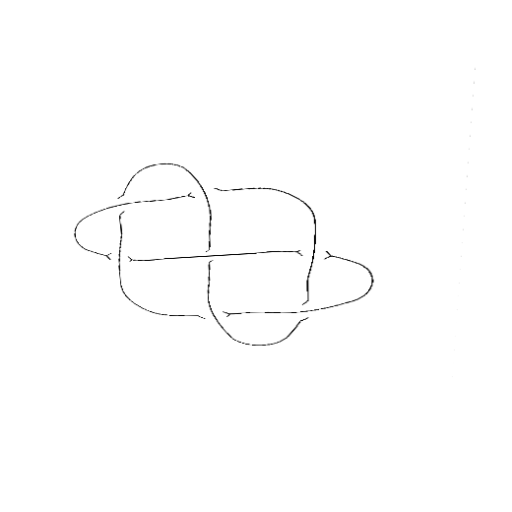
Crossing number: 7